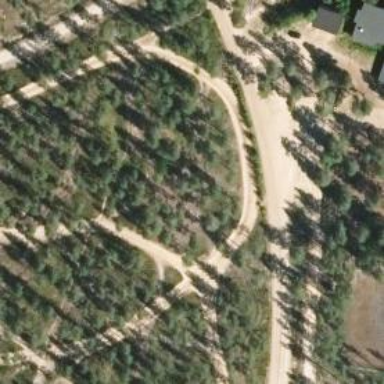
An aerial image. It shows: Leisure land track with footway road of grade 4 tracktype.